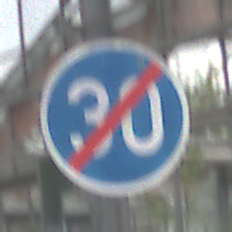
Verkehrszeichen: EndeMindestgeschwindigkeit
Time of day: Midday
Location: Roofed (Special)
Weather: Overcast
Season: NotSpecified
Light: Natural